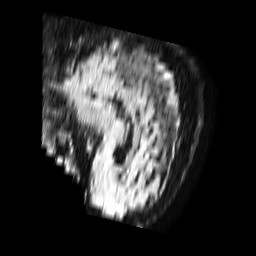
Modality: FLAIR
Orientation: sagittal
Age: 53
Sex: male
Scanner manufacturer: philips
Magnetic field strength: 1.5 T
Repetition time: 6 s
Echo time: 0.1025 s